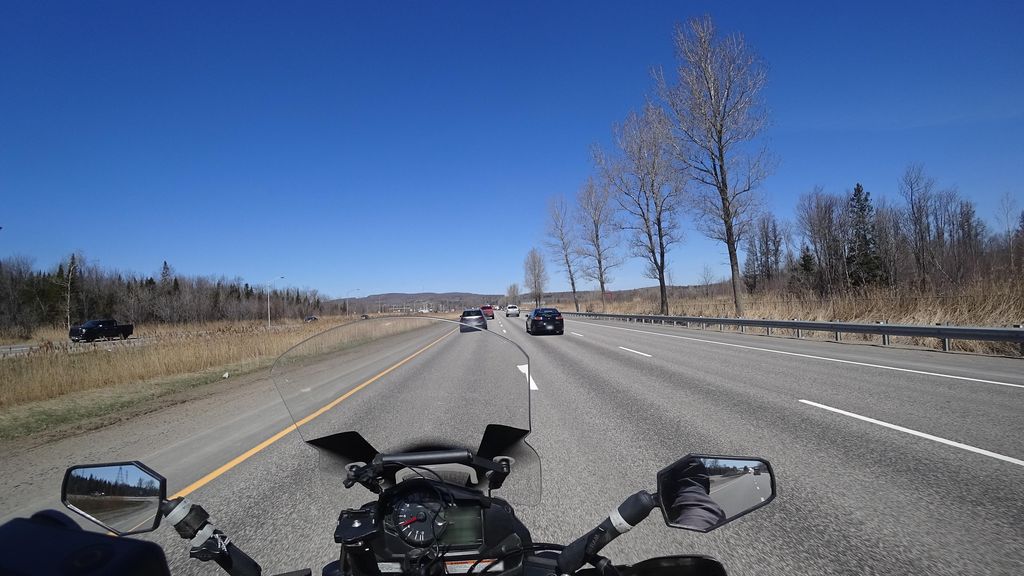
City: quebec_city